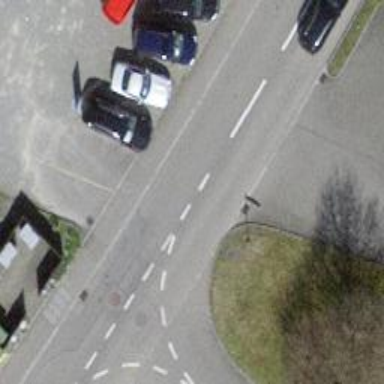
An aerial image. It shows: Residential road with asphalt surface.